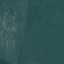
Label: Pasture